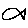
Label: fish